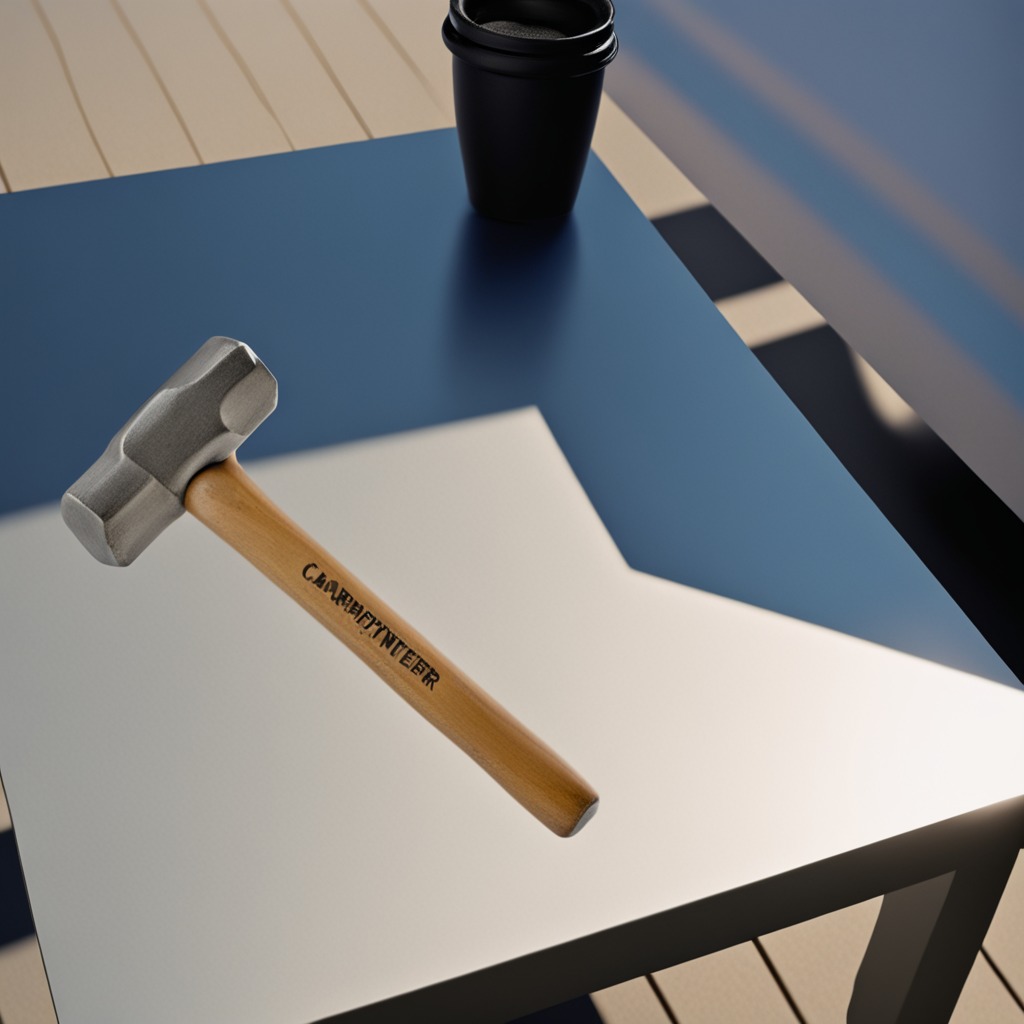
A hammer is lying on a clean utility table in a temporary outdoor tool station afternoon light present textured surface